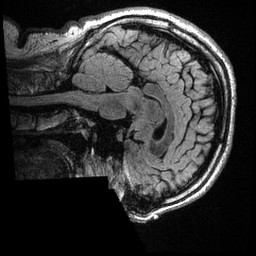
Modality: T2w
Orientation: sagittal
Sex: male
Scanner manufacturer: ge
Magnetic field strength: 3 T
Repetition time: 6 s
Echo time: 0.1282 s